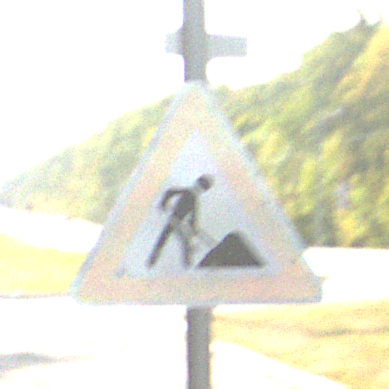
Verkehrszeichen: Arbeitsstelle
Umgebung: Outdoor, Suburban
Tageszeit: MorningAfternoon
Wetter: Clear
Licht: Natural
Jahreszeit: NotSpecified
Kontrast: HighContrast